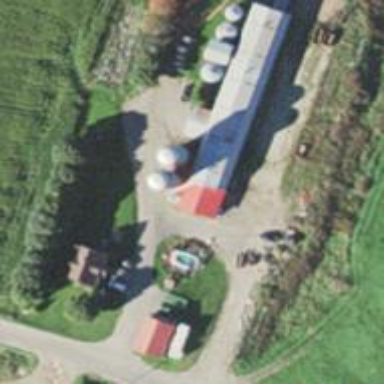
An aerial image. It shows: Silo.